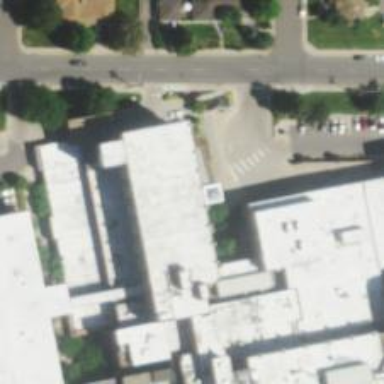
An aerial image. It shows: Hospital providing healthcare services.